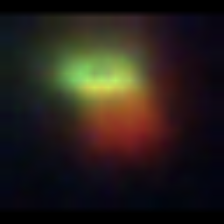
Taxon: NanoPlankton
Group: Other